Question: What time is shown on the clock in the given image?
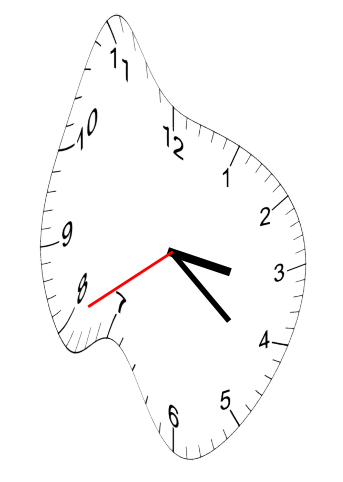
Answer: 03:21:40